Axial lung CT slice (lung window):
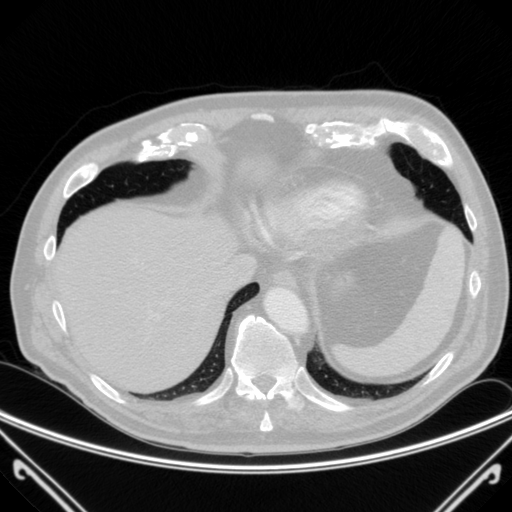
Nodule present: no